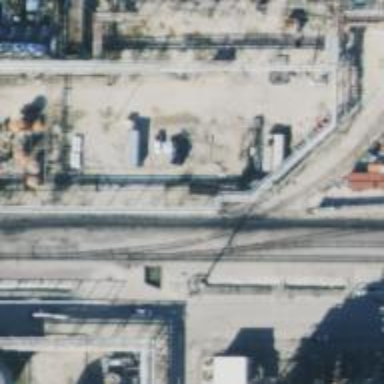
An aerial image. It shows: Railway spur junction.